Question: I am trying to make a nice interface to control the input of the number of cars to my application..
I would like to have something like the icon of the car and then an upper arrow and lower arrow, so the user could control the amount of the cars in the application.. you get it?
The design would be something like this picture:

But I don't know if the Android Library was something already to handle this.. is there something ? Or do I need to make the widget myself ?
If I need to do it myself what would be the best way ? Using 3 images, and adding a image listener to the arrows images ? And how would I put it on the screen aligned like that ? Imagine that I would have cars and bikes.. and would be in the same line ?
Thanks alot in advance !
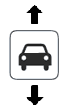
Answer: Let's say you make 3 separate images stored in your drawable folders: upArrow.png, downArrow.png, and car.png (or whatever type of image, your choice). To make them vertically aligned like that, you can place them in a linear layout with a vertical orientation. Since you want the arrows to be clickable, I would make them ImageButtons and use the arrow images as backgrounds for the buttons.
'''
<LinearLayout
android:id="@+id/layout"
android:layout_width="wrap_content"
android:layout_height="wrap_content"
android:orientation="vertical" >
<ImageButton
android:id="@+id/upButton"
android:layout_width="wrap_content"
android:layout_height="wrap_content"
android:background="@drawable/upArrow.png"
android:onClick="incrementCars" />
<ImageView
android:id="@+id/carImage"
android:layout_width="wrap_content"
android:layout_height="wrap_content"
android:src="@drawable/sample"
android:contentDescription="This is a car" />
<ImageButton
android:id="@+id/downButton"
android:layout_width="wrap_content"
android:layout_height="wrap_content"
android:background="@drawable/downArrow.png"
android:onClick="decrementCars" />
</LinearLayout>
'''
You can do the same thing for bikes, just switching out the center image and the onClick methods.